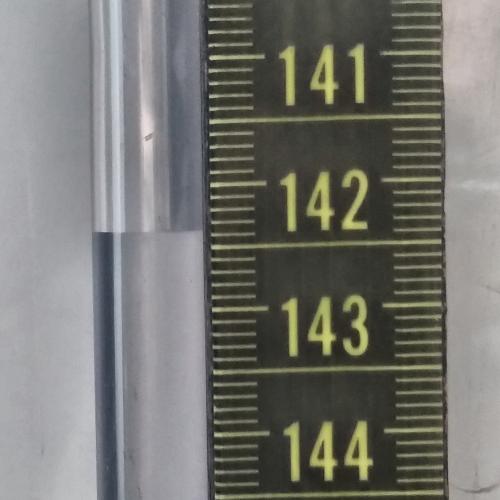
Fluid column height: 142.4 cm